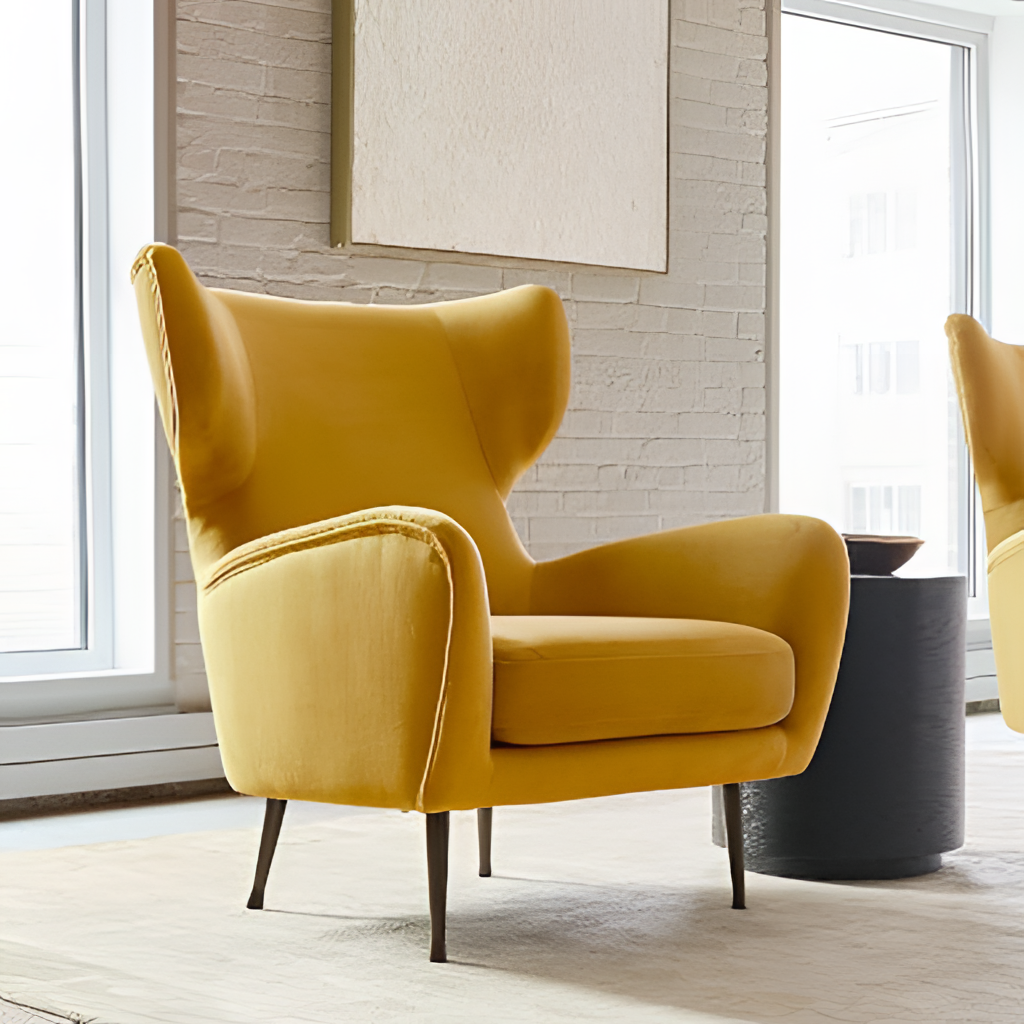
living room, yellow velvet armchair, modern, carpet flooring, with solid pattern, brick wallpaper, with solid pattern